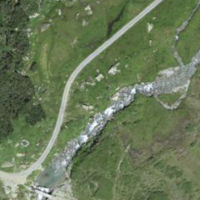
EUNIS habitat code: 31
Species observed at this site:
Arnica montana